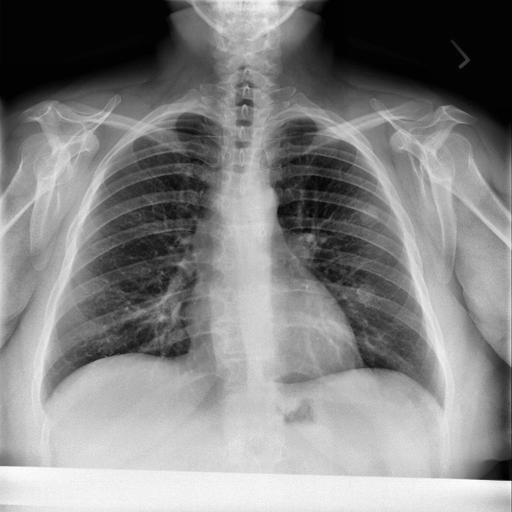
Finding: NORMAL